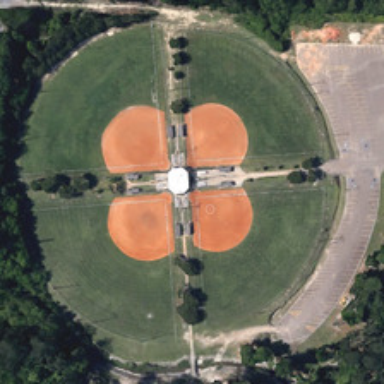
Four baseball fields are surrounded by many green trees and a parking lot .